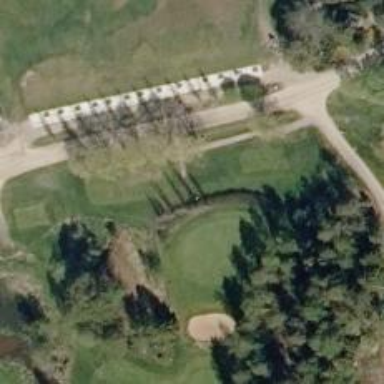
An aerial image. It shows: Path used for both walking and golf.